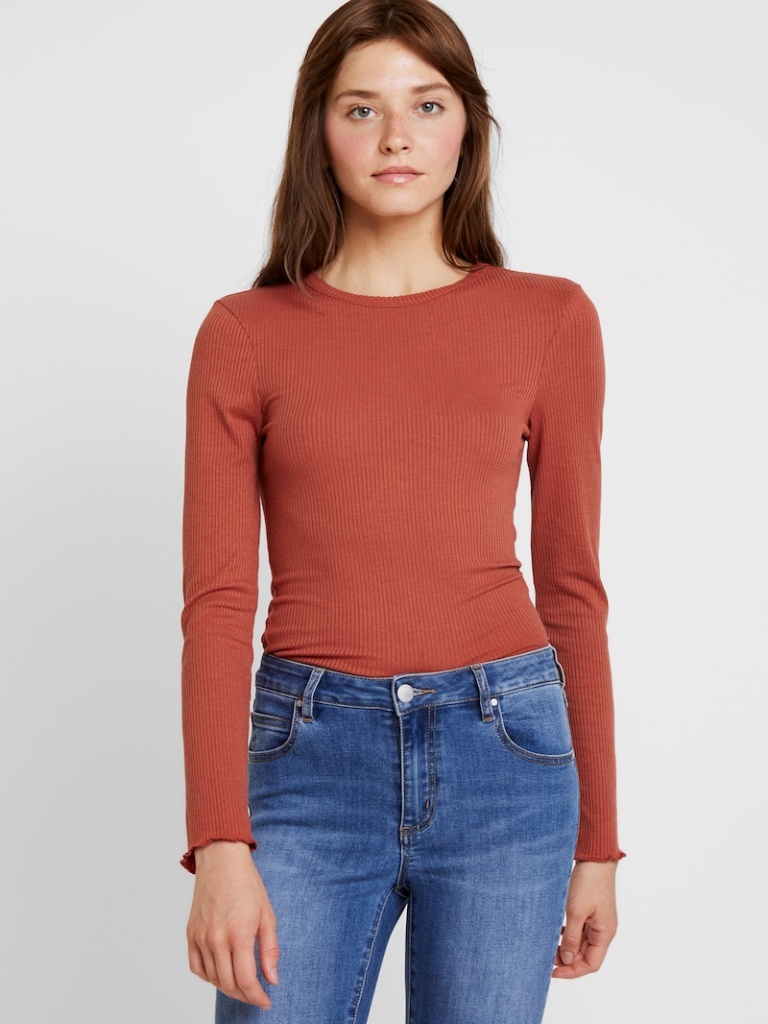
knit tight a long-sleeved with the sleeves down waist length Fully Tucked in crew sweater